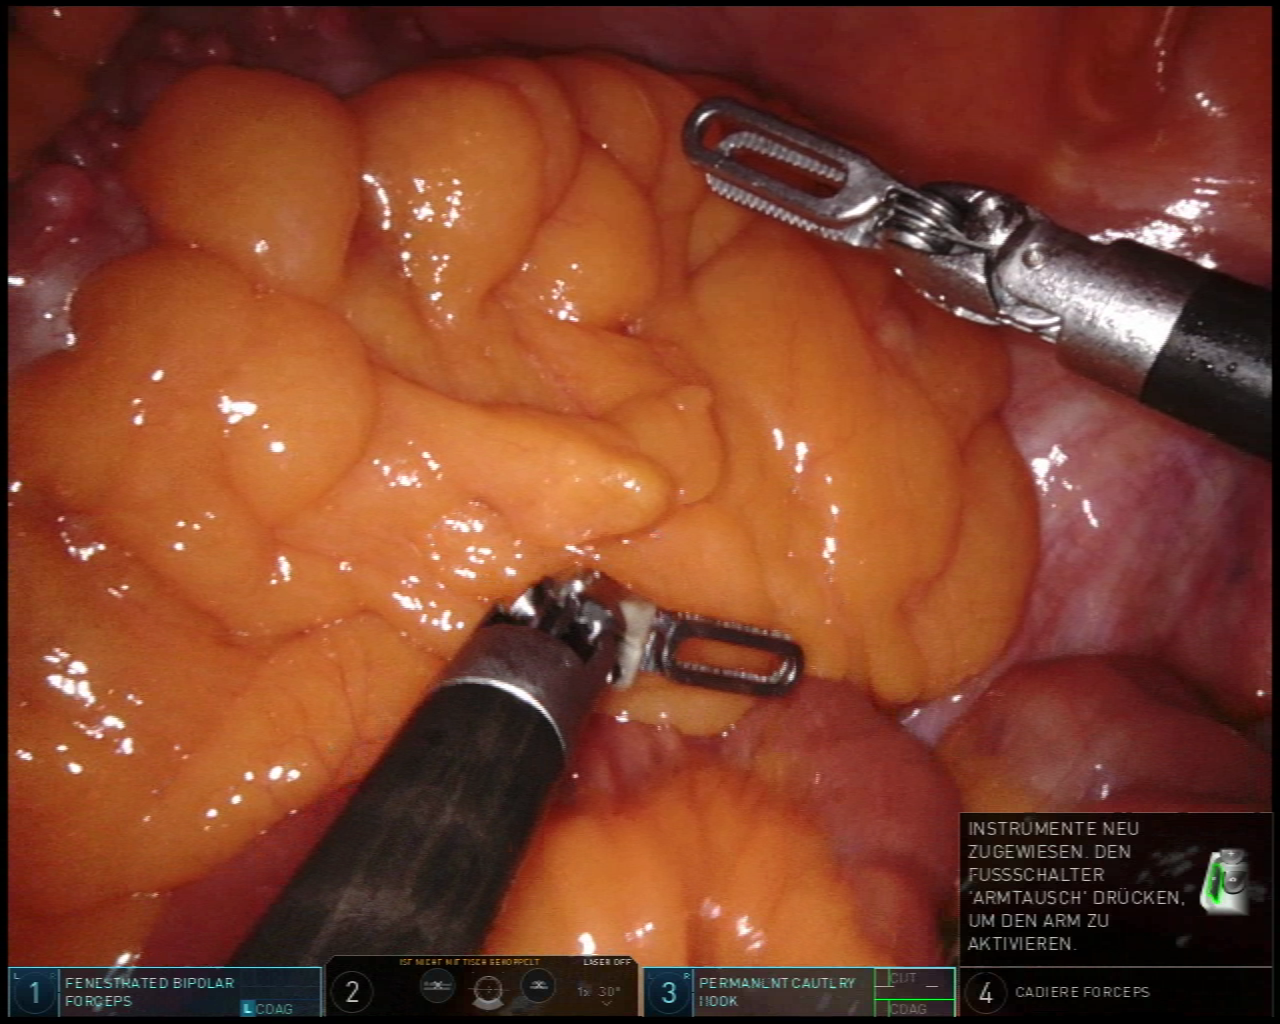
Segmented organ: small_intestine
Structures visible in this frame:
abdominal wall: yes
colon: yes
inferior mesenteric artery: no
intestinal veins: no
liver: no
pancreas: no
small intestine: yes
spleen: no
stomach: no
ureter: no
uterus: no
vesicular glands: no